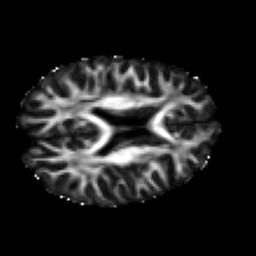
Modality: FA
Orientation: axial
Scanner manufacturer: ge
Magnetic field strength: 3 T
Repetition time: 7.98 s
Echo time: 0.0701 s